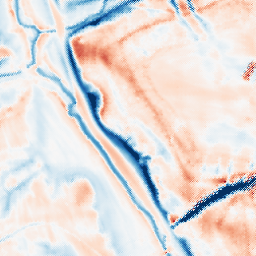
Category: multiscale
Decomposition family: dog_multiscale
Decomposition parameters: sigma_ratio: 2
n_scales: 3
base_sigma: 1
Upsampling method: regularized
Upsampling parameters: scale: 4
lambda_reg: 0.1
Upsampling scale: 4